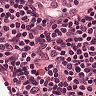
Metastatic tissue present: no